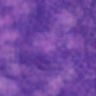
Metastatic tissue present: no